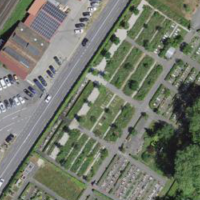
EUNIS habitat code: 54
Species observed at this site:
Aesculus hippocastanum